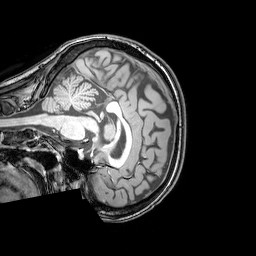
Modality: T1w
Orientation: sagittal
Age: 21
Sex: female
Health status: healthy
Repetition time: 0.081 s
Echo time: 0.037 s